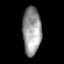
Tissue: prostate
Cell type: T cells
Senescence score: 0.2046
Nuclear area (px): 880
Mean DAPI intensity: 150.925